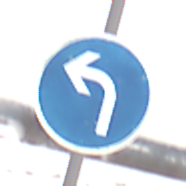
Verkehrszeichen: VorgeschriebeneFahrtrichtungLinks
Umgebung: Outdoor, Nature
Tageszeit: MorningAfternoon
Wetter: Overcast
Licht: Natural
Jahreszeit: Winter
Kontrast: LowContrast